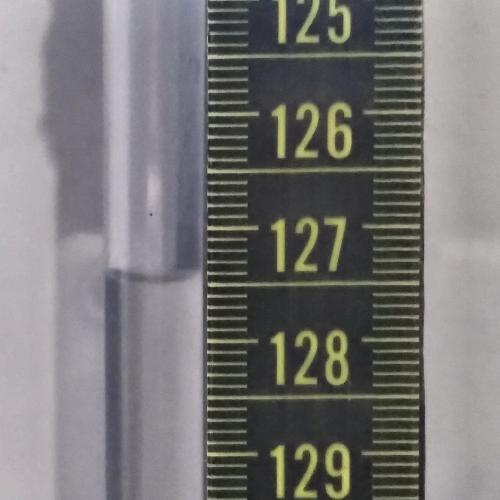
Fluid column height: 127.4 cm